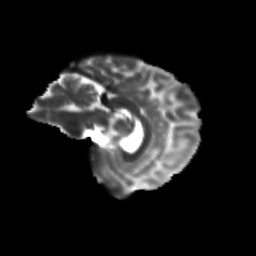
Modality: T2w
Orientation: sagittal
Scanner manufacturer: siemens
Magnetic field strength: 3 T
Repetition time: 9.2 s
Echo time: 0.084 s